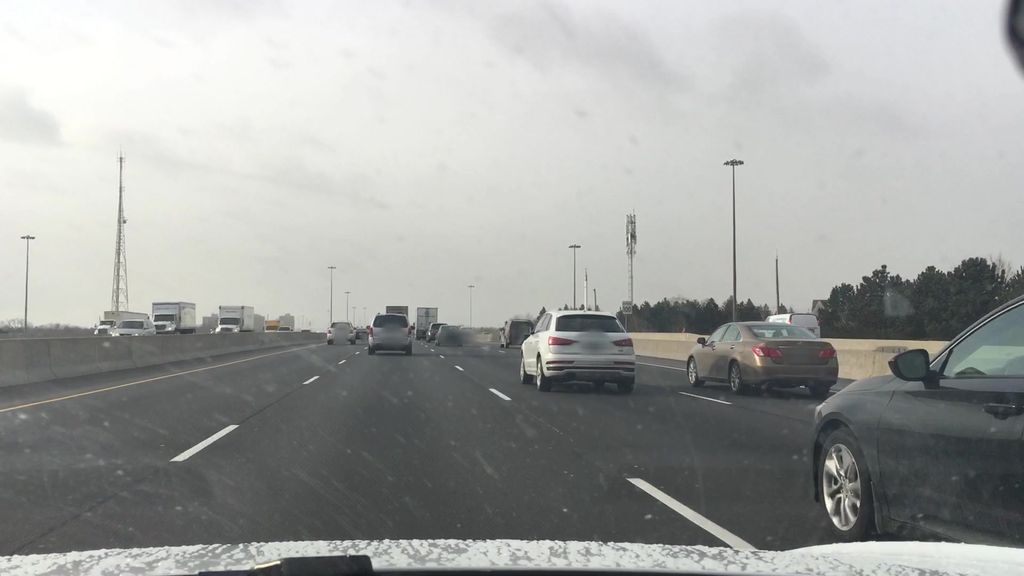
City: toronto